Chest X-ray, AP view. Patient: 38 years old, sex M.
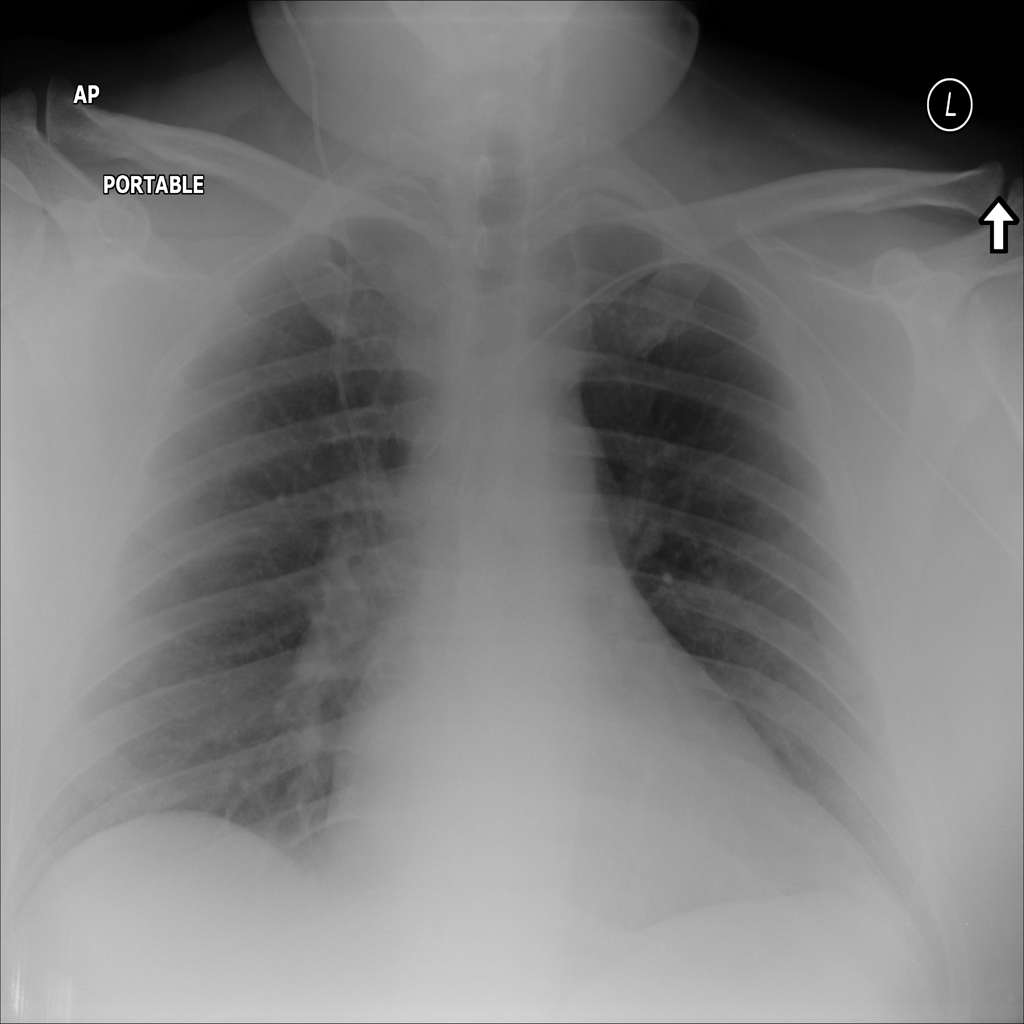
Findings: No Finding